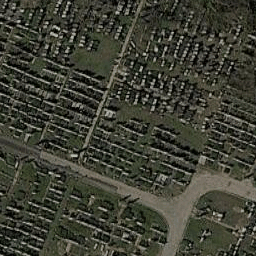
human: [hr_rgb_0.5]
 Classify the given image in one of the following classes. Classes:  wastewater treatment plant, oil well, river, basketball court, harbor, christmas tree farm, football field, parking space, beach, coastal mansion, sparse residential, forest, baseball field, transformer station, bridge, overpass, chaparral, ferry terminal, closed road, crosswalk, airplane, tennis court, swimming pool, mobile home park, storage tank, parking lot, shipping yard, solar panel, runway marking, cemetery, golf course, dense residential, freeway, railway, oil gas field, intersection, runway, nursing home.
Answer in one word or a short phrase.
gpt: cemetery